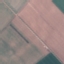
Land use / land cover: AnnualCrop